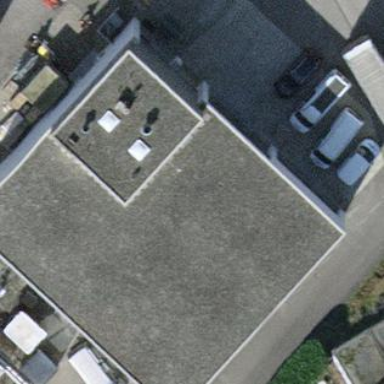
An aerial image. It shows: Commercial building.